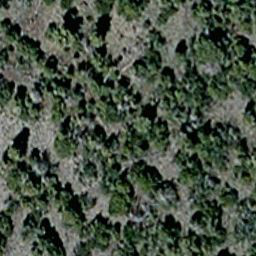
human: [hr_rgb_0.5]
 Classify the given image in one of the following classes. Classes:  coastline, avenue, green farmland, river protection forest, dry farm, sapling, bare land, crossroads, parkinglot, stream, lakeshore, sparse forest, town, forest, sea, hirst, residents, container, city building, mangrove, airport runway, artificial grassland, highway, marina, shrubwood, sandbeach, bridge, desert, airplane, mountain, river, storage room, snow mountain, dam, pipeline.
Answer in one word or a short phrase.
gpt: sparse forest